Field crop: maize
Growth stage: 1
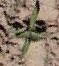
Species: atriplex